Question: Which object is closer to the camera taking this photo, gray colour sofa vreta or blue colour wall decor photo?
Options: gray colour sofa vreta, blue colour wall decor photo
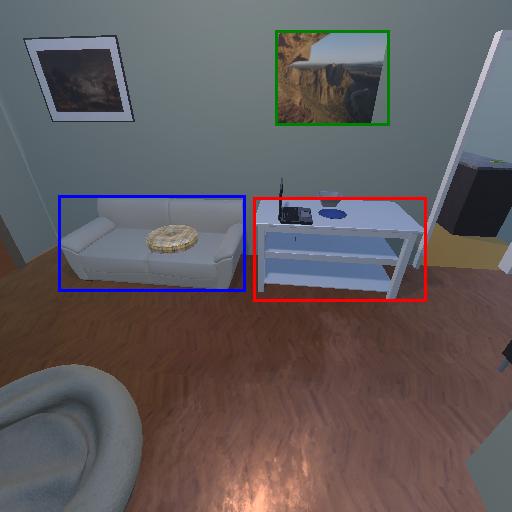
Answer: gray colour sofa vreta